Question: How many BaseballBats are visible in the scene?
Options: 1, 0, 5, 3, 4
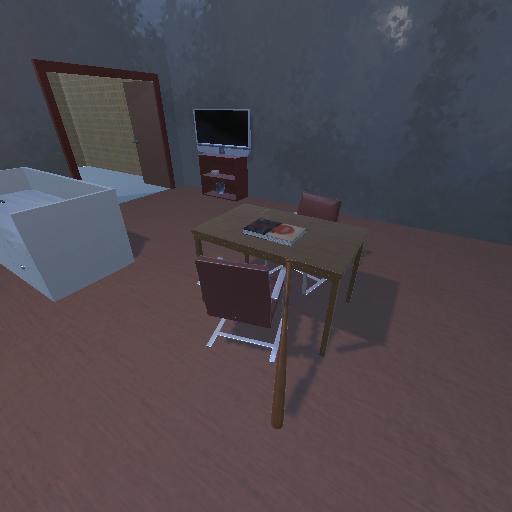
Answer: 1